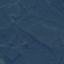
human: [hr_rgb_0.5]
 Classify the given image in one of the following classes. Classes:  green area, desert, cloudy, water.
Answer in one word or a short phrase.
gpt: green area